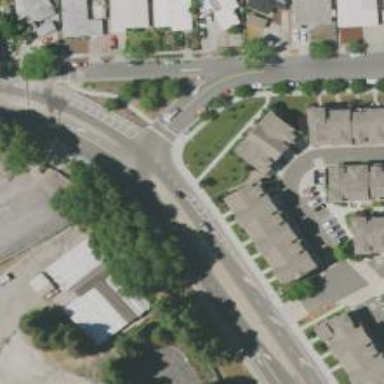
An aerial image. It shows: Secondary road with asphalt surface. It is lined with residential properties.